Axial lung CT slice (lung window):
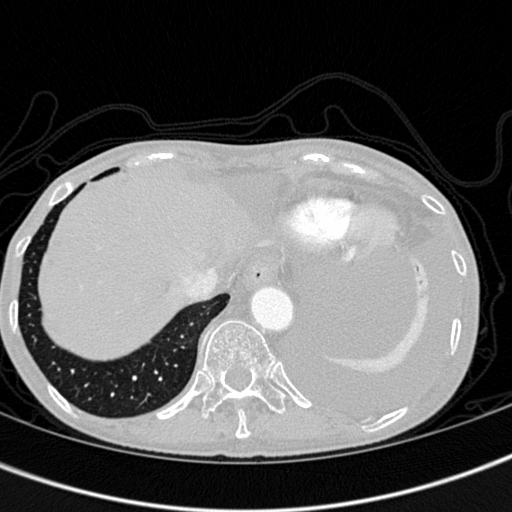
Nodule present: no